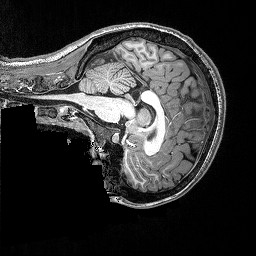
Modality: T1w
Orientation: sagittal